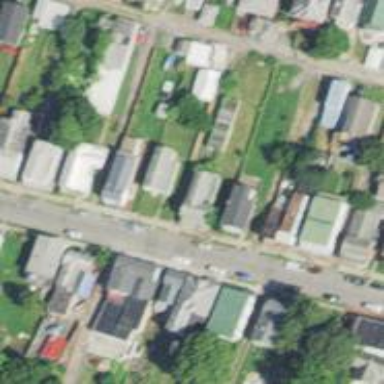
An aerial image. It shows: Alleyway designated as service road.